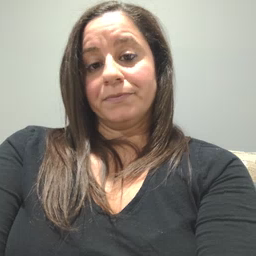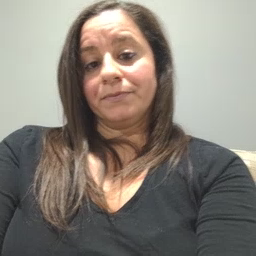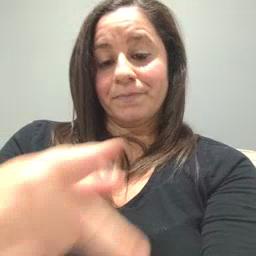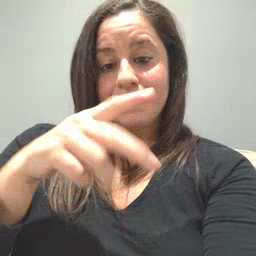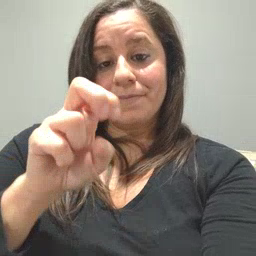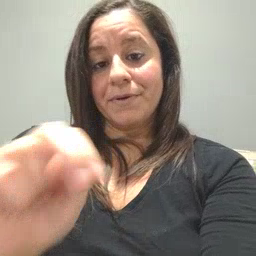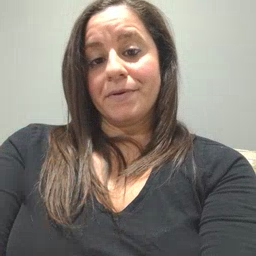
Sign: pen